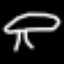
Label: mushroom